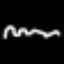
Label: squiggle